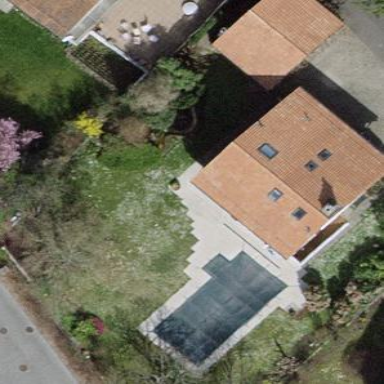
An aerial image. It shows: Garden enclosed by fence.